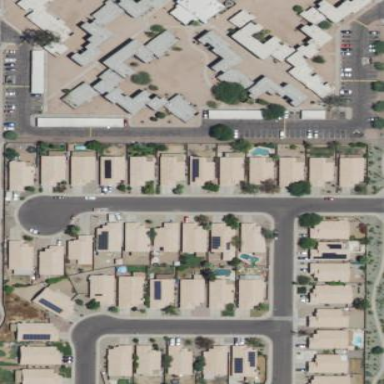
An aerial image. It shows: This residential area consists of single-family homes.